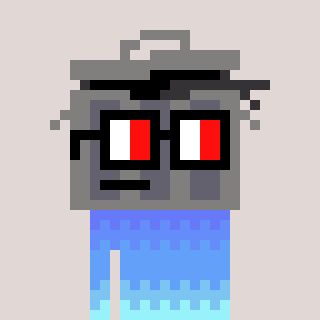
a pixel art character with square glasses with black frames and red eyes, a trashcan-shaped head and a redpinkish-colored body on a warm background